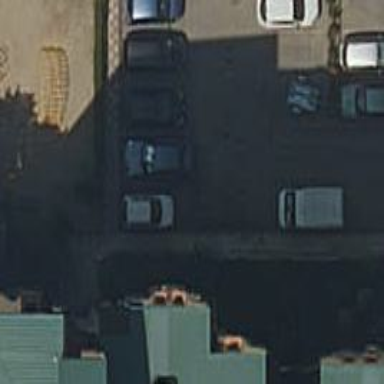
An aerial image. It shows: Road serving as parking aisle.